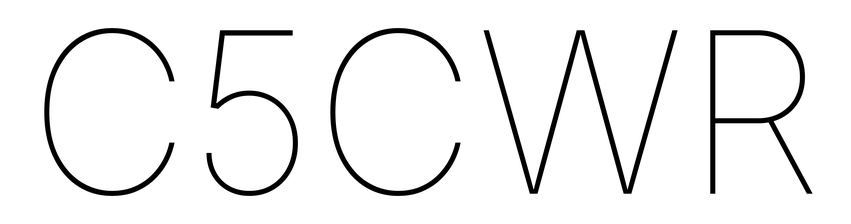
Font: Inter_Thin